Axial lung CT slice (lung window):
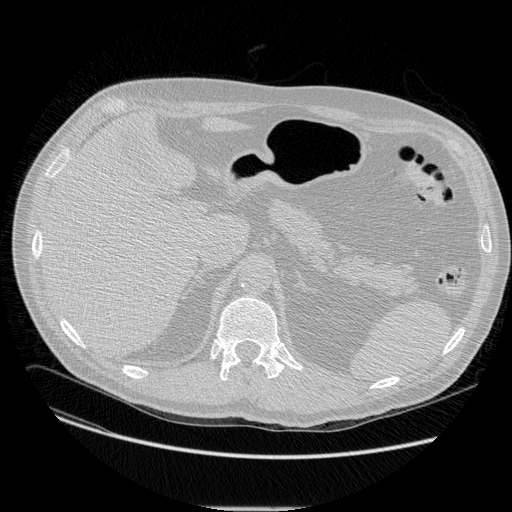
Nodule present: no